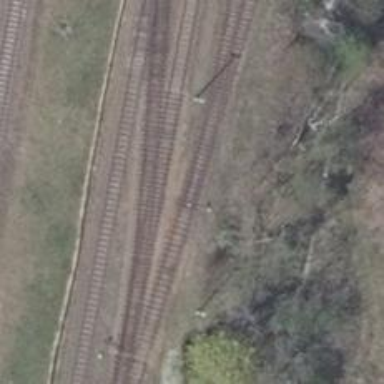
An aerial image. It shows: Railway switch.